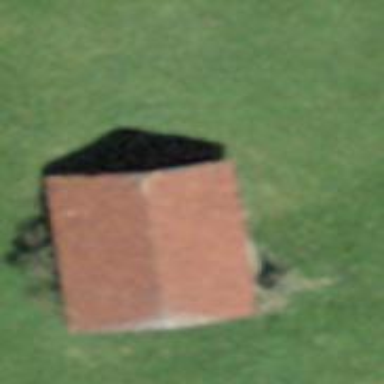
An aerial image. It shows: Barn.